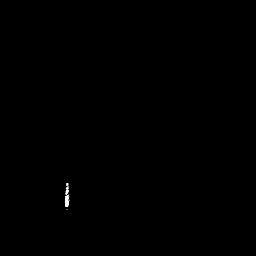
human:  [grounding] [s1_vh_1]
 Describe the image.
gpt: In the satellite image, there is  <ref>1 small ship </ref> <box>[[23, 68, 29, 81, 0]]</box> located at bottom left.